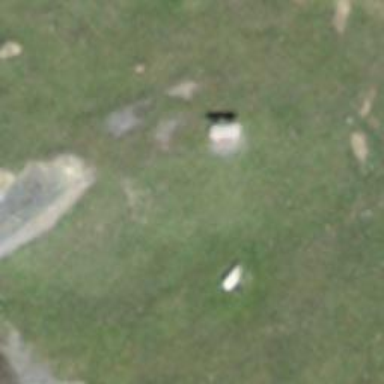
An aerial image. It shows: Bench.